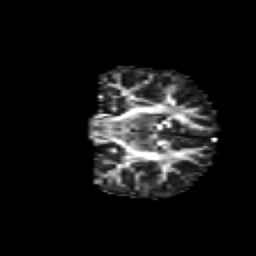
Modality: FA
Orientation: coronal
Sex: male
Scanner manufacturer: siemens
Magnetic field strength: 3 T
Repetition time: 5 s
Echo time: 0.071 s